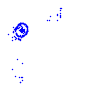
Particle: electron